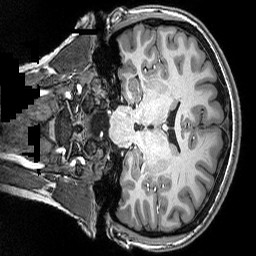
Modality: T1w
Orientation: coronal
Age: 18
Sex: female